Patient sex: F
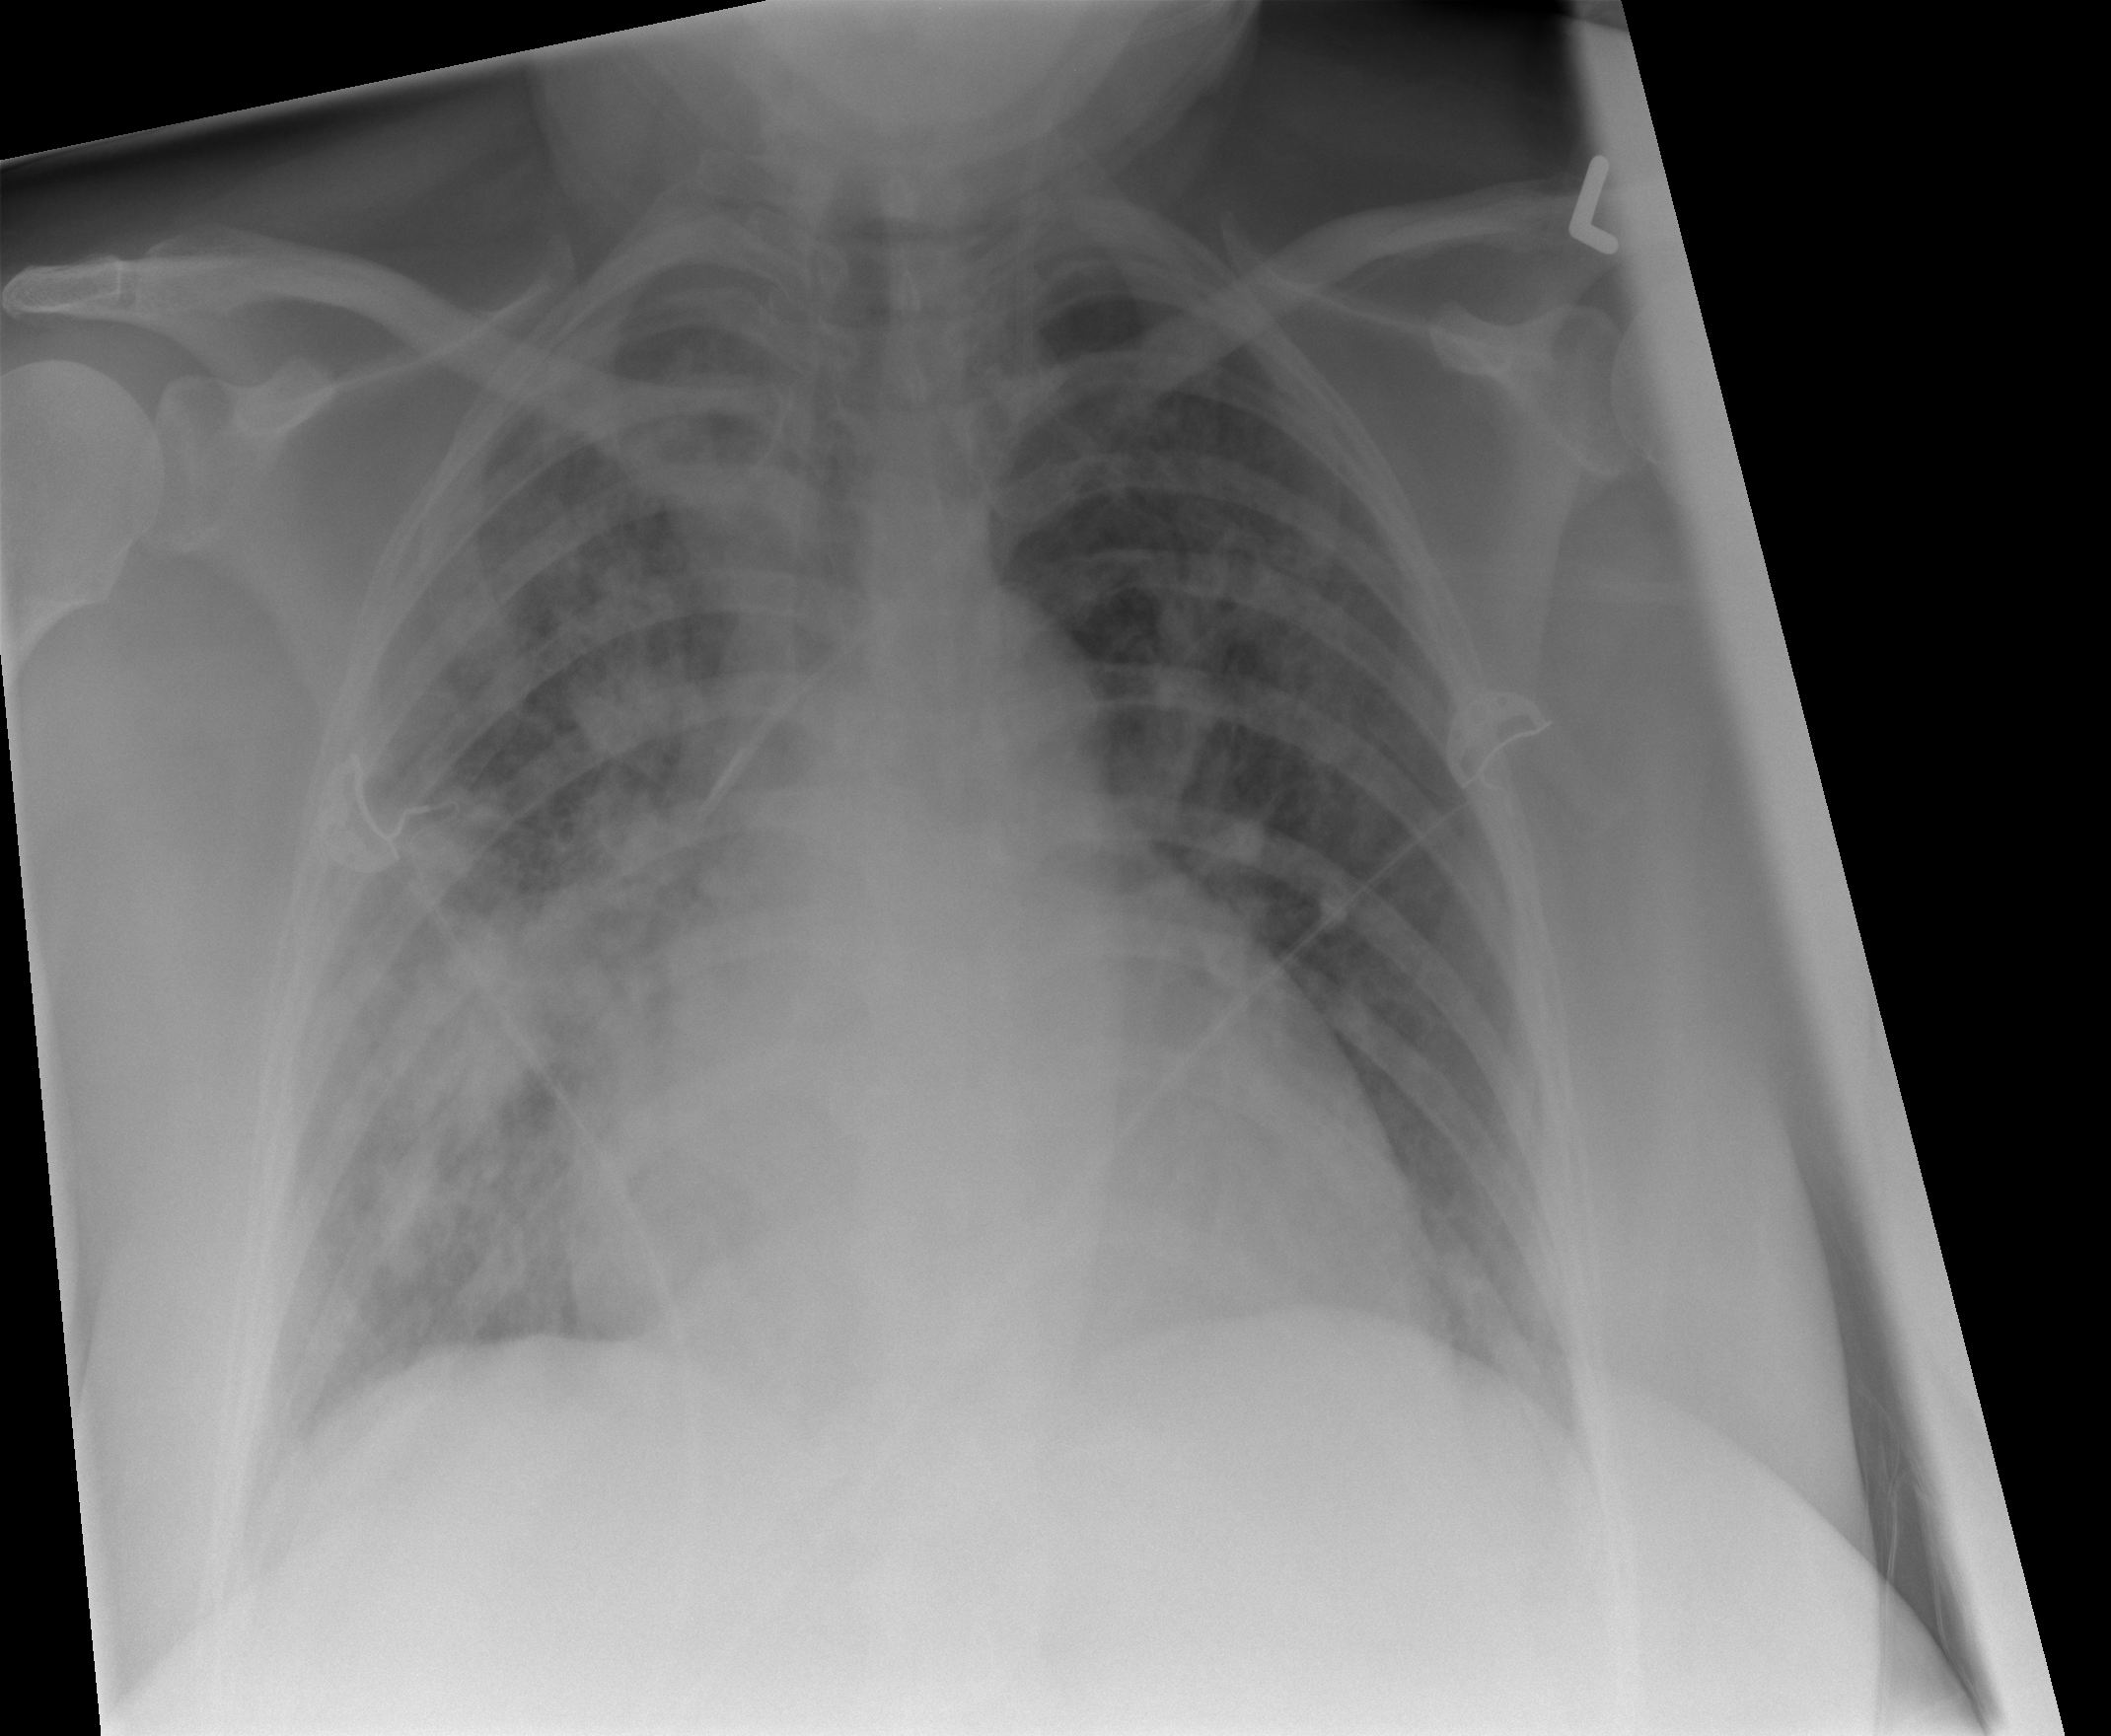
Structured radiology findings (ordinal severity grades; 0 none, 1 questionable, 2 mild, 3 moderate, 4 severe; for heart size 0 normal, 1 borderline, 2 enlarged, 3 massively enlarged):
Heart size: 2
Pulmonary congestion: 2
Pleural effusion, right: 1
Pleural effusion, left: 1
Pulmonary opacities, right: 3
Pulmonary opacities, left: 2
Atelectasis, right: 3
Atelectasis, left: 2